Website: bh-photo
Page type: account-selection
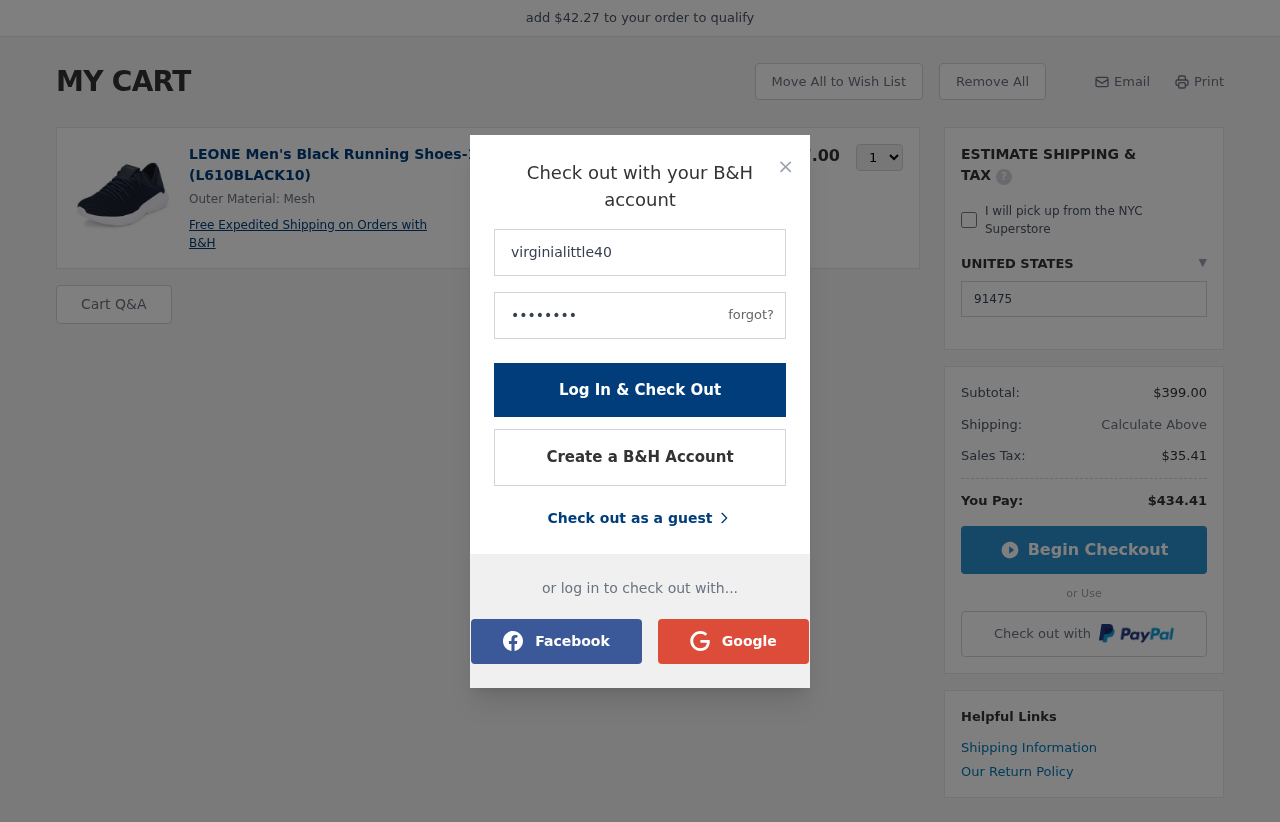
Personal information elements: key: PII_COUNTRY
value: UNITED STATES
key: PII_LOGIN_USERNAME
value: virginialittle40
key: PII_POSTCODE
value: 91475
Product elements: key: PRODUCT1_DESC
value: Outer Material: Mesh
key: PRODUCT1_NAME
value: LEONE Men's Black Running Shoes-10 UK (44 EU) (L610BLACK10)
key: PRODUCT1_PRICE
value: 57
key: PRODUCT1_QUANTITY
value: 1
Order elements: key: ORDER_SUBTOTAL
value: $399.00
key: ORDER_TAX
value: $35.41
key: ORDER_TOTAL
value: $434.41
Other elements: key: AMOUNT_TO_QUALIFY
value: $42.27